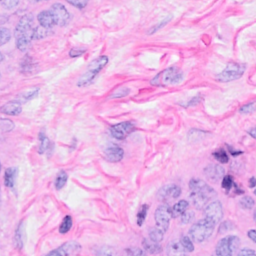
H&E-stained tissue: Breast